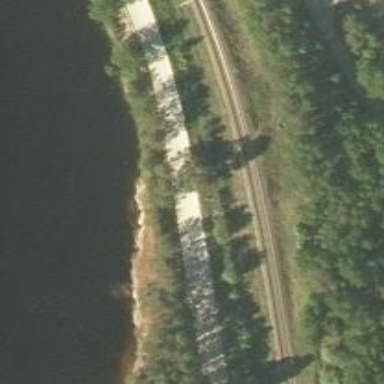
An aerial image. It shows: Continuous railway track.